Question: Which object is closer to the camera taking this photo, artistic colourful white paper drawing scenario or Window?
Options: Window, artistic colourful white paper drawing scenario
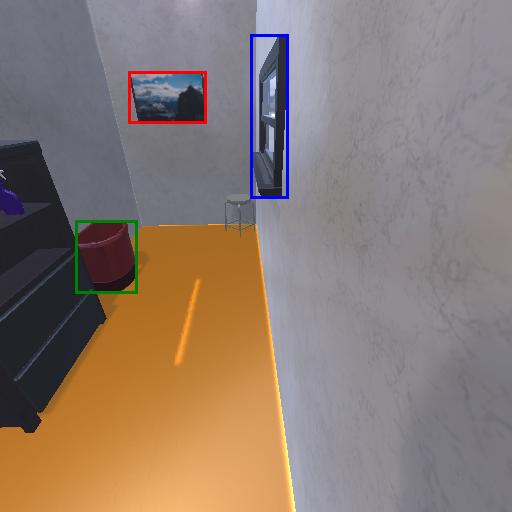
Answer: Window